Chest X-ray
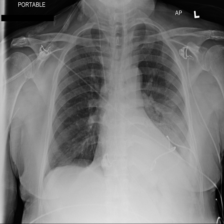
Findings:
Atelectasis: negative
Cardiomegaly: negative
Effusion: negative
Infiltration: negative
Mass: negative
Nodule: negative
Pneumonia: negative
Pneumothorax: negative
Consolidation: negative
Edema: negative
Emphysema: negative
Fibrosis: negative
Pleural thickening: negative
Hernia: negative